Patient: sex F, age 46
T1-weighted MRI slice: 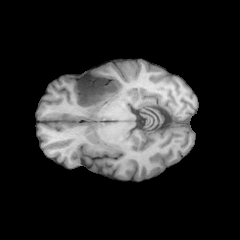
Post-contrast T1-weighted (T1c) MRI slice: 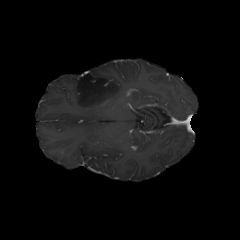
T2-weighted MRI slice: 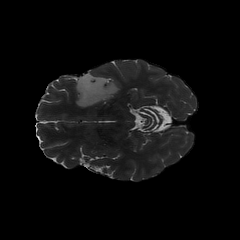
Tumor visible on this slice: yes
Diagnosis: Astrocytoma, IDH-mutant
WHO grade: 2